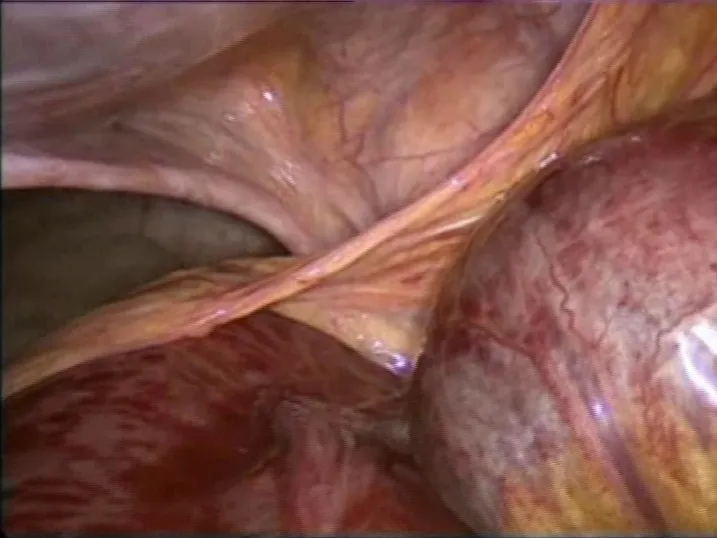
Endoscopic picture showing the fibrous band crossing the midline from the medial to right side anteriorly to ileum, with dilated incarcerated bowels.
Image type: endoscopy (gi_endoscopy)